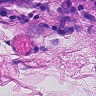
Metastatic tissue present: yes